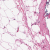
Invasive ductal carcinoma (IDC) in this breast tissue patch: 0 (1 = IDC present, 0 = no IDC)